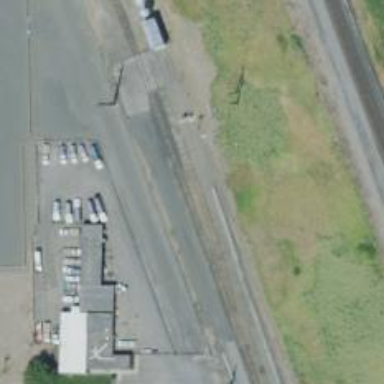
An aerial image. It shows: Railway siding with rails.